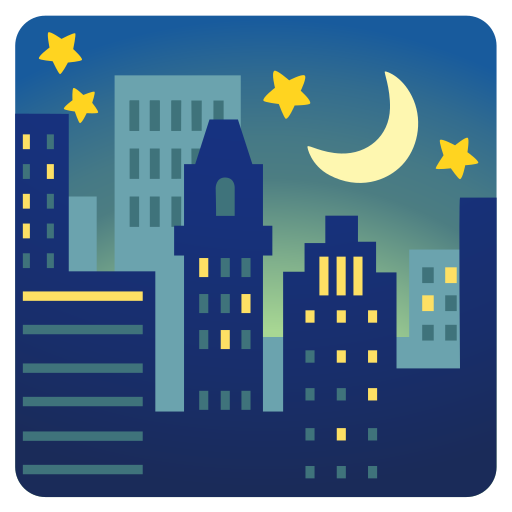
Emoji: 🌃